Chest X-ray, AP view. Patient: 58 years old, sex M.
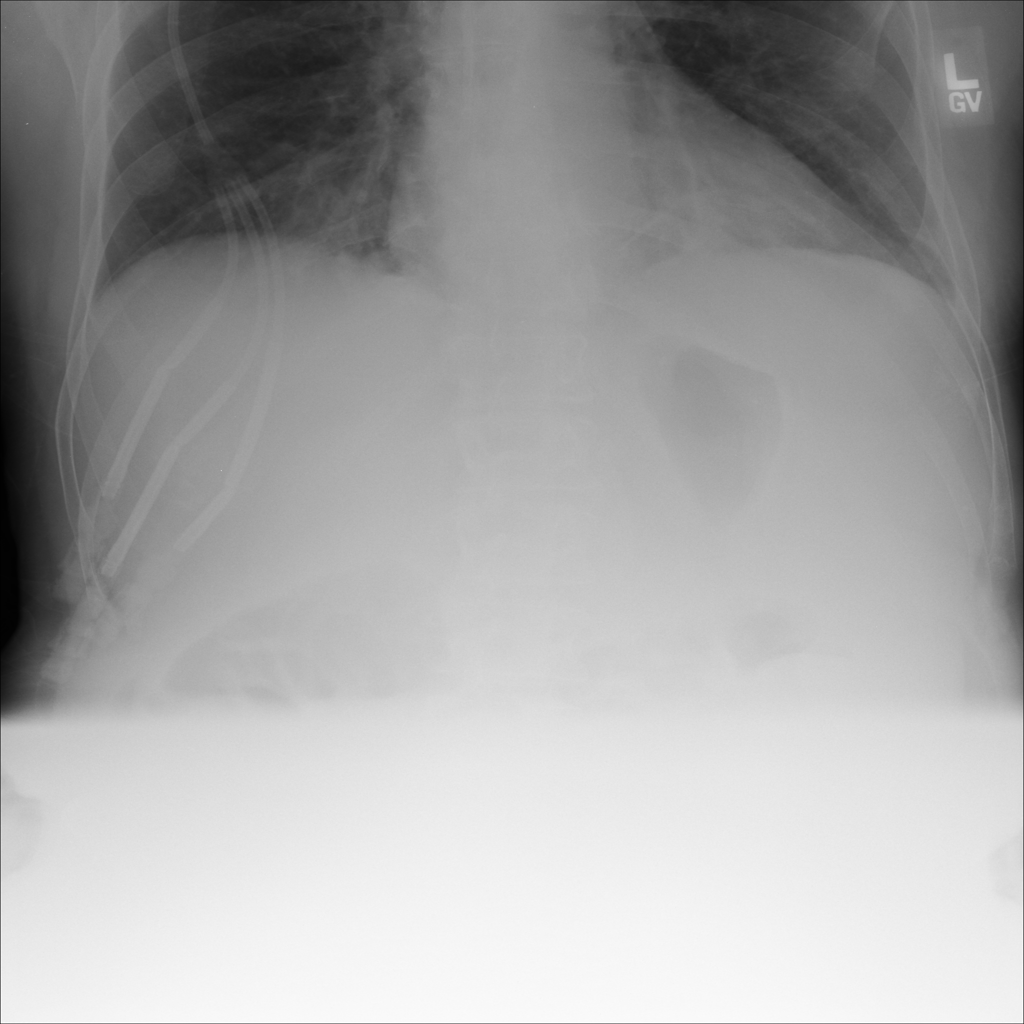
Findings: Nodule